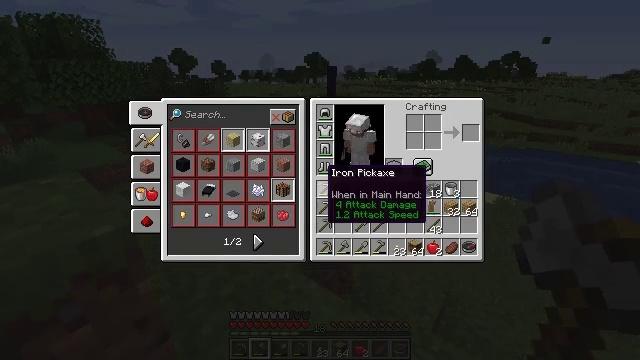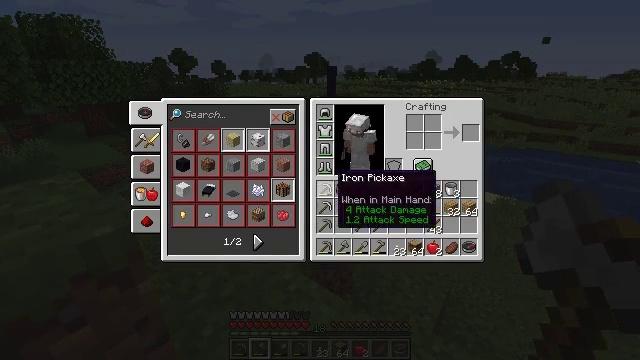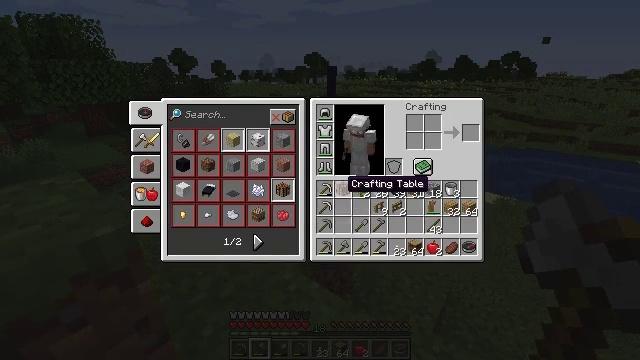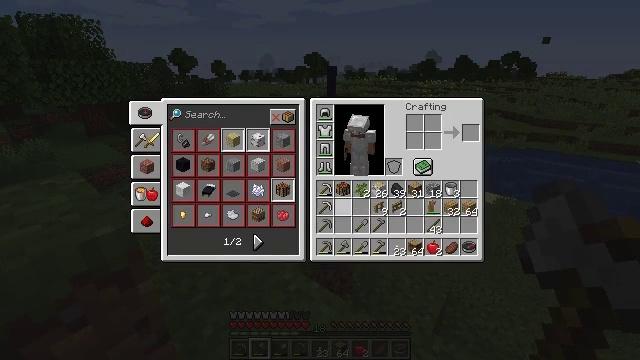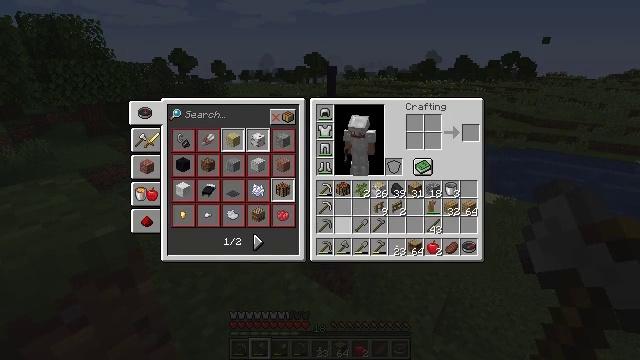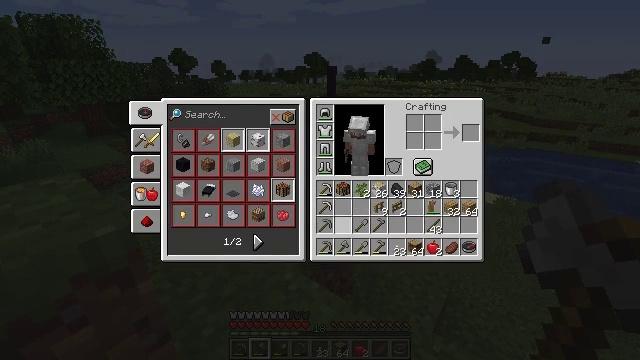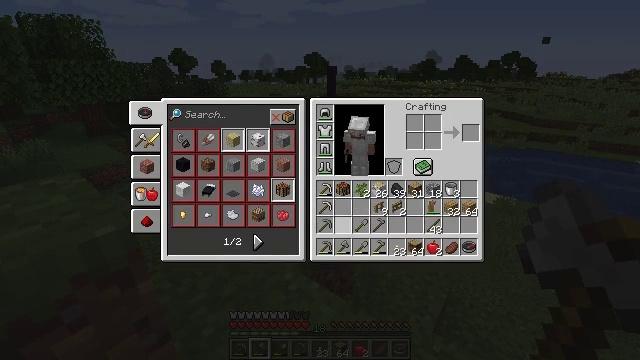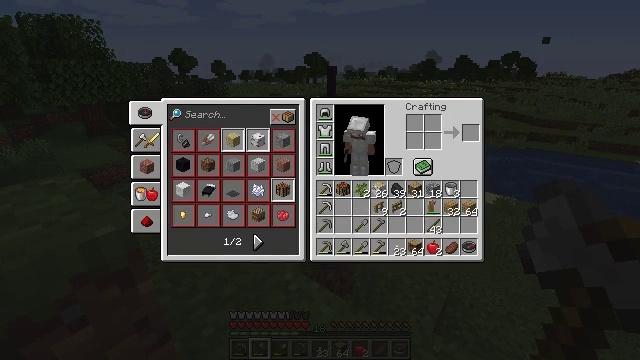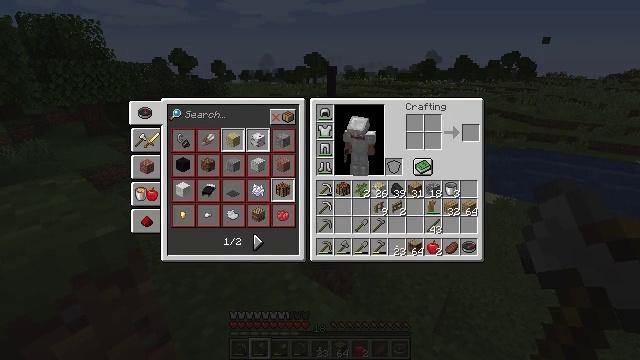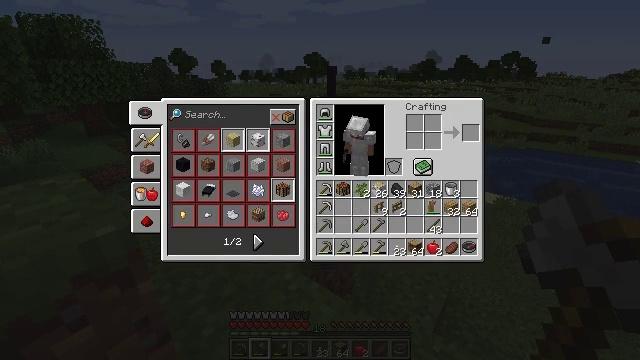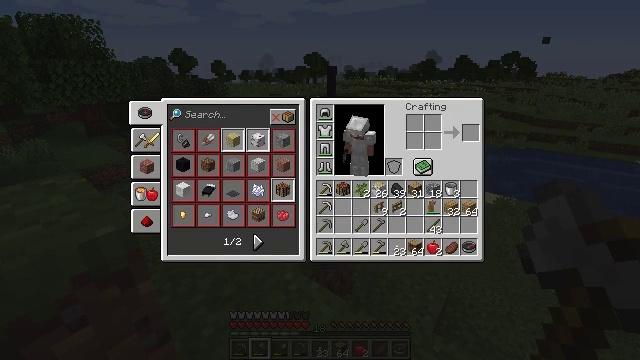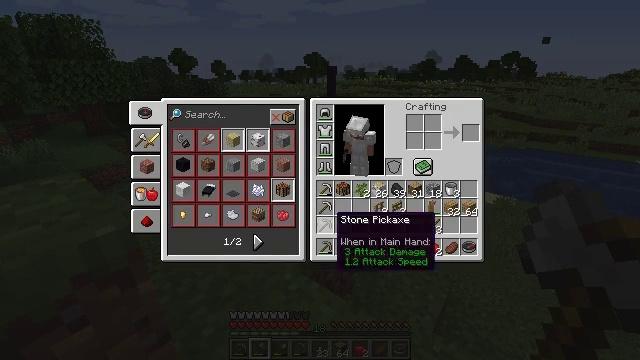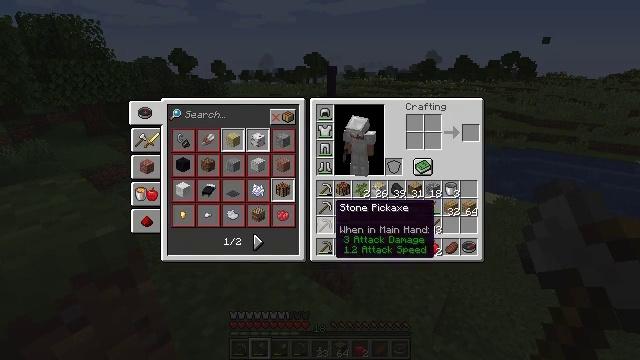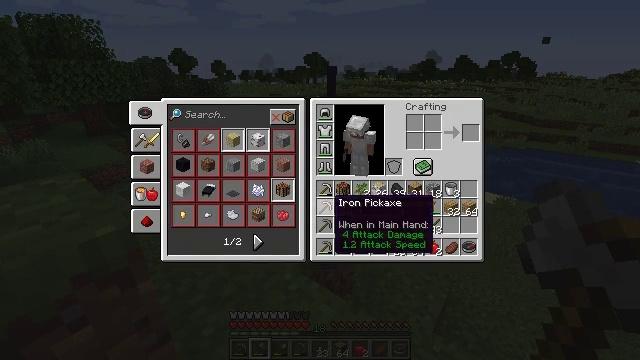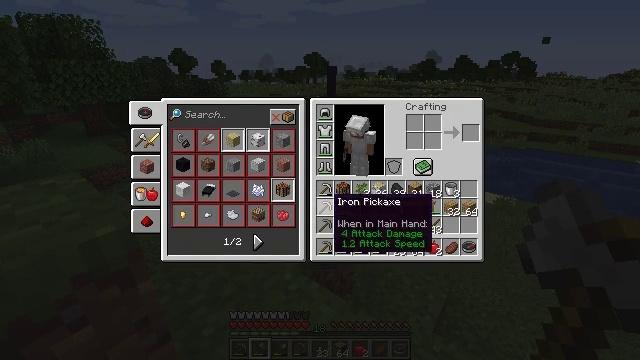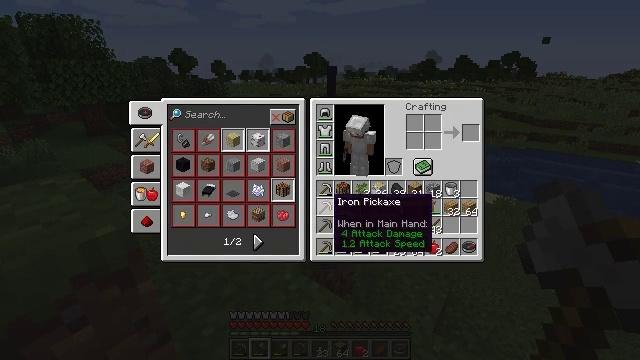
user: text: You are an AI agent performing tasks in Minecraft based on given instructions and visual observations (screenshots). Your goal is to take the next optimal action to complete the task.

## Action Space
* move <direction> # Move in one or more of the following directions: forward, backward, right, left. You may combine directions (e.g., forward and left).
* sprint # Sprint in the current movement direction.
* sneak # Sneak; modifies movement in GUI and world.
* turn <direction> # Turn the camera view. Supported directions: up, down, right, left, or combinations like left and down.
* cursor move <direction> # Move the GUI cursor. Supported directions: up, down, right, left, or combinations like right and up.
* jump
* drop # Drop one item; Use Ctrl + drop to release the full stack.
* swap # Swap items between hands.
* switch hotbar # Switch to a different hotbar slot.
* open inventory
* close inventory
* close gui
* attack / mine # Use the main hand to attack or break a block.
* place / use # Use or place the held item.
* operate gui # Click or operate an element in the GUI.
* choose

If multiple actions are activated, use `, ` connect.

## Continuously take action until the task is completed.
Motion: motion action
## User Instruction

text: Harvest the cracked stone bricks for building.
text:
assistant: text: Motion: move forward, cursor move right
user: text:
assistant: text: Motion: move forward, cursor move right
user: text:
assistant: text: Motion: move forward, cursor move down
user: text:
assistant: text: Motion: move forward, cursor move down
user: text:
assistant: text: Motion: move forward, cursor move down
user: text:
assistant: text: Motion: move forward
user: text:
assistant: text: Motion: move forward
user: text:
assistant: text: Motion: move forward
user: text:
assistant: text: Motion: move forward
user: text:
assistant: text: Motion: no_op
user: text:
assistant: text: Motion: no_op
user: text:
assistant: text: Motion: cursor move up
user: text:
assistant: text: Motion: no_op
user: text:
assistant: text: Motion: no_op
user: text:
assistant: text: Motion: no_op
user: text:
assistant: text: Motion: operate gui
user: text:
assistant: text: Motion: operate gui
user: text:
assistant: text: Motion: operate gui
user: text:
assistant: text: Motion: no_op
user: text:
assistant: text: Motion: cursor move down
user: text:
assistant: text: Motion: cursor move down
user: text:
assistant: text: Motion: no_op
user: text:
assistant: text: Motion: no_op
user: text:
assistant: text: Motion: no_op
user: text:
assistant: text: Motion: no_op
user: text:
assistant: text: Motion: operate gui
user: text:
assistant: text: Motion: operate gui
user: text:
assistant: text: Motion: no_op
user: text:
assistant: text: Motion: cursor move up
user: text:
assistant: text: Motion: cursor move up